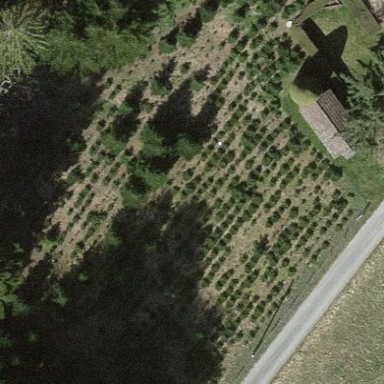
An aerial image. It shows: Plant nursery.